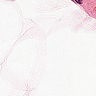
Metastatic tissue present: no